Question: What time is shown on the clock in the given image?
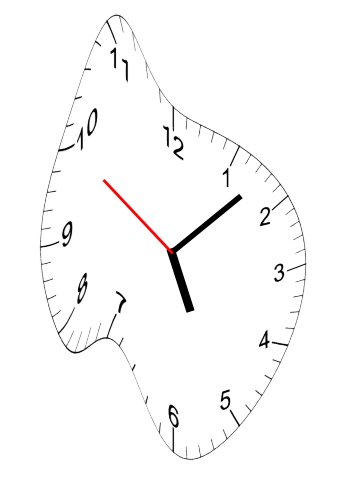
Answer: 05:07:50